Aerial crown-view tile of a tropical tree (Barro Colorado Island, Panama), acquired 20240611:
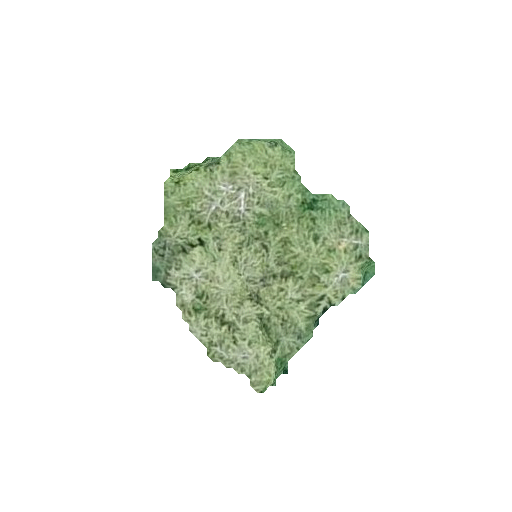
Species: Quararibea stenophylla
GBIF accepted scientific name: Quararibea stenophylla
Crown area: 54.863 m²